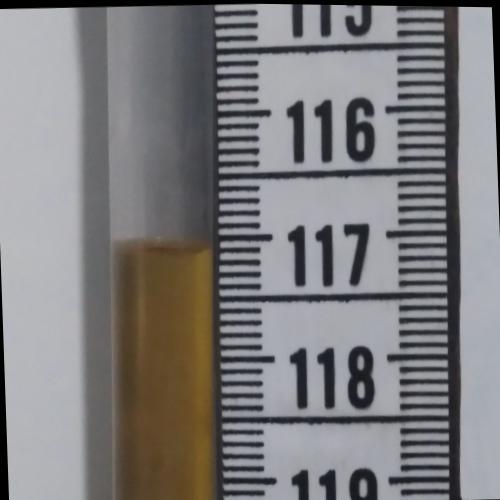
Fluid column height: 117.1 cm